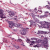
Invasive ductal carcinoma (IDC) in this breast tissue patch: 0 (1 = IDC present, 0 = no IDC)